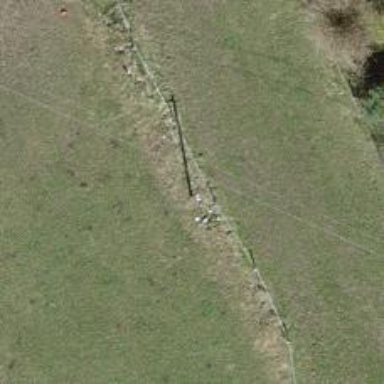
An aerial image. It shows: Power pole.